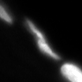
Tissue sample: ovarian
Magnification: 2.5x
Cell type: Smooth muscle cells
Senescence state: normal